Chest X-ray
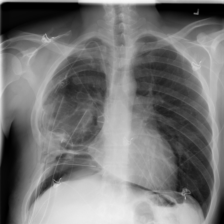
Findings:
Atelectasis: negative
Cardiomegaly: negative
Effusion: negative
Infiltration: negative
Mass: negative
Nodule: negative
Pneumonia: negative
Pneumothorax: positive
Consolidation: negative
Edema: negative
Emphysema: negative
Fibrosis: negative
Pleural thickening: negative
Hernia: negative